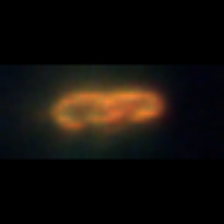
Taxon: Pennate
Group: Diatoms